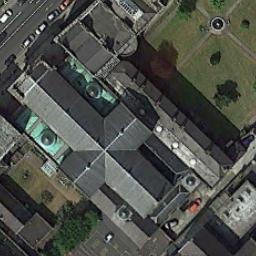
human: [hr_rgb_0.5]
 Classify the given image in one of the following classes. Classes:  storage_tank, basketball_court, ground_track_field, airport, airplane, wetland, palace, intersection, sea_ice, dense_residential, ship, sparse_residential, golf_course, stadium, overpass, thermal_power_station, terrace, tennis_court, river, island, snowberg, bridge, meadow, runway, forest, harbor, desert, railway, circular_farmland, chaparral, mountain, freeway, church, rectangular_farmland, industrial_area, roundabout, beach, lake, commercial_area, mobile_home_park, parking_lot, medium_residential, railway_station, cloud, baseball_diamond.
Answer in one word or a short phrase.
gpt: church